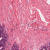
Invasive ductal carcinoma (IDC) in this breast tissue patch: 0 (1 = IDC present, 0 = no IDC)